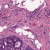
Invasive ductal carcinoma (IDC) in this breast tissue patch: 0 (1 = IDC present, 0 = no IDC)